Field crop: tomato
Growth stage: 1
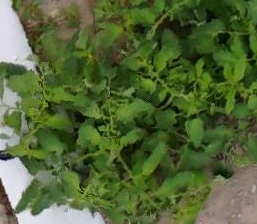
Species: tomato